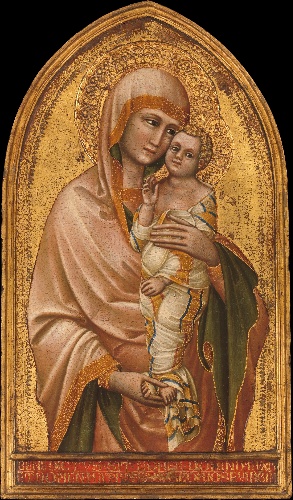
Title: Madonna and Child
Artist: Guariento di Arpo
Artist bio: Italian, active Padua by 1338–died 1368/70
Object type: Painting
Classification: Paintings
Medium: Tempera on wood, gold ground
Dimensions: Overall, with arched top and engaged (modern) frame, 32 3/8 x 18 7/8 in. (82.2 x 47.9 cm); painted surface 28 1/2 x 17 in. (72.4 x 43.2 cm)
Department: European Paintings
Credit line: Gift of Coudert Brothers, 1888
Accession year: 1888
Repository: Metropolitan Museum of Art, New York, NY
Tags: Madonna and Child